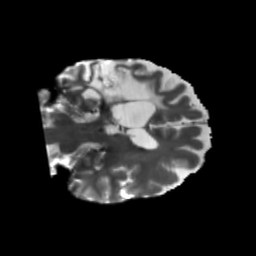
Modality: T2w
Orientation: coronal
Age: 46
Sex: male
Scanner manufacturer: siemens
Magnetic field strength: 3 T
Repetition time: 5.47 s
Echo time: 0.0854 s